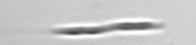
Label: Pseudo-nitzschia